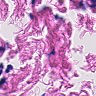
Metastatic tissue present: no